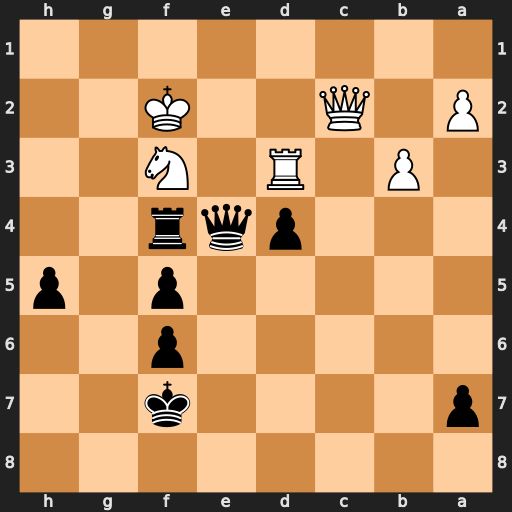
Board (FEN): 8/p4k2/5p2/5p1p/3pqr2/1P1R1N2/P1Q2K2/8
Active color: b
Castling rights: -
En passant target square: -
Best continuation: Rxf3+ Rxf3 Qxc2+